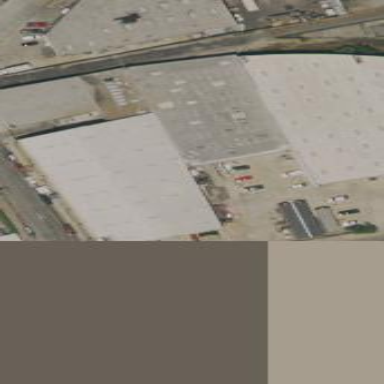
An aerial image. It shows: Warehouse.